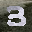
Label: 3